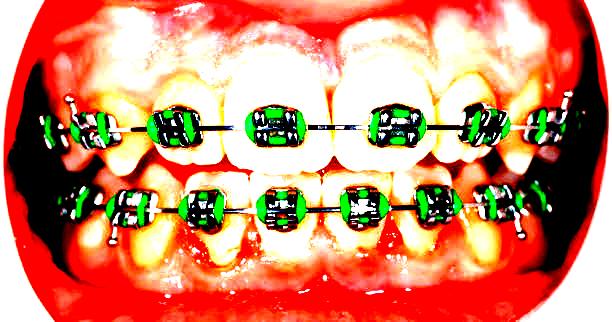
Condition: Gingivitis